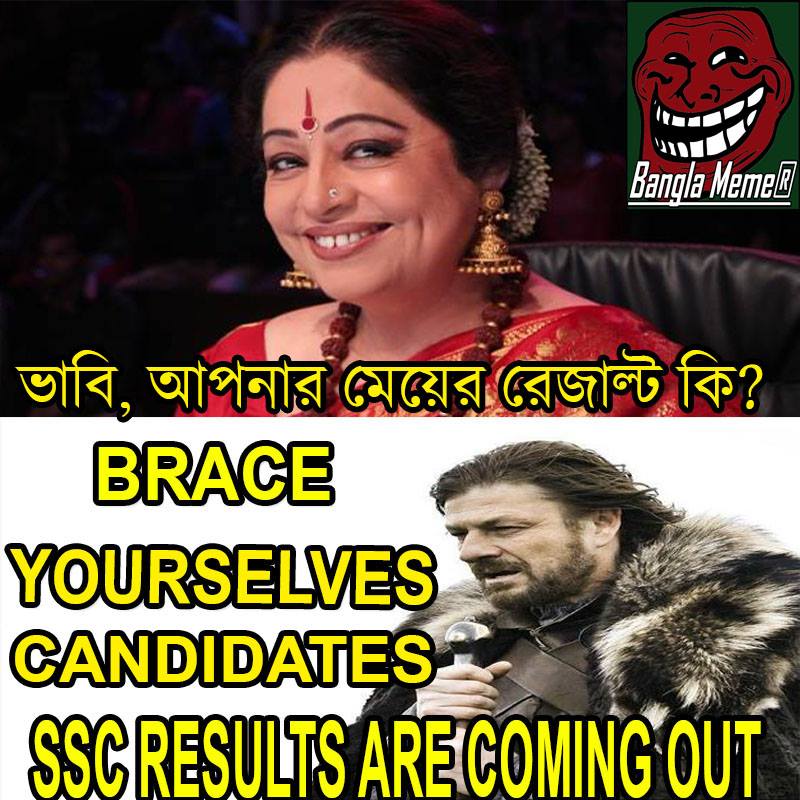
Caption: ভাবি, আপনার মেয়ের রেজাল্ট কি ?     BRACE YOURSELVES CANDIDATES SSC RESULTS ARE COMING OUT
Label: hate